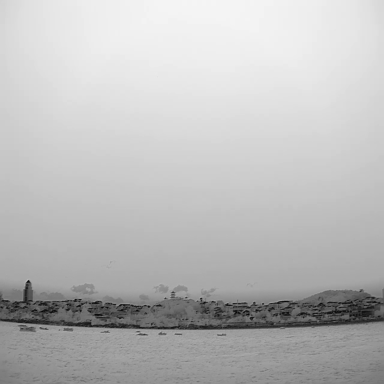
There are seven bulk_carriers in the infrared image.